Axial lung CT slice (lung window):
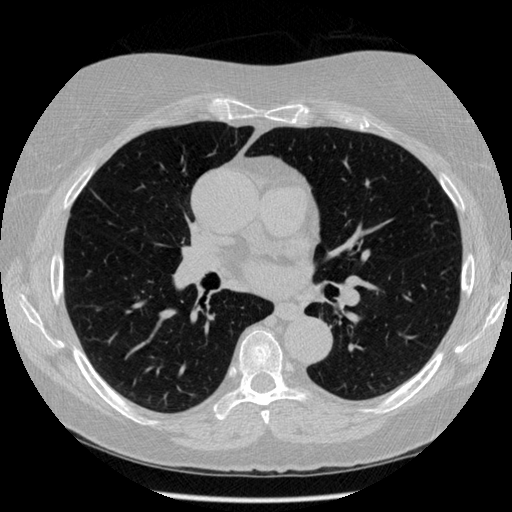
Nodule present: no